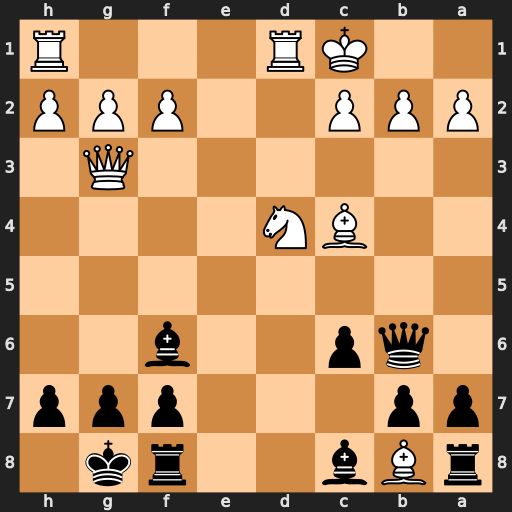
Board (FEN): rBb2rk1/pp3ppp/1qp2b2/8/2BN4/6Q1/PPP2PPP/2KR3R
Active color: b
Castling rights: -
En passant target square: -
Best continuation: Bxd4 Rxd4 Qxd4